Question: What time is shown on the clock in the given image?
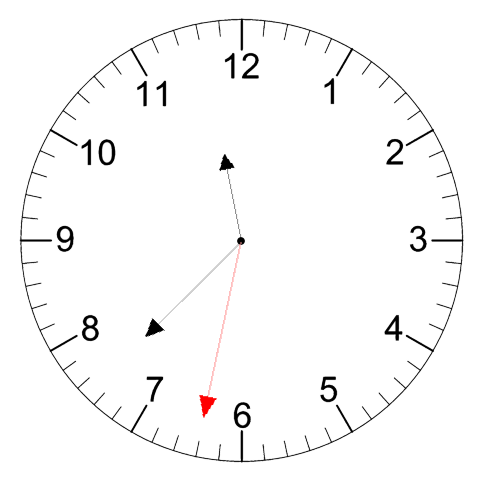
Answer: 11:37:32